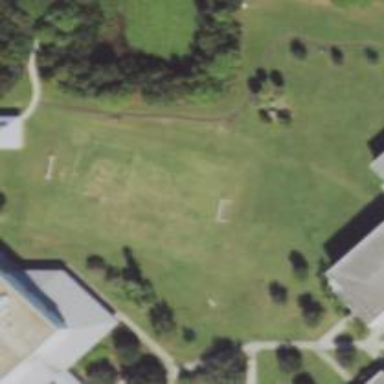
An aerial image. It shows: Soccer pitch for leisureland activities.